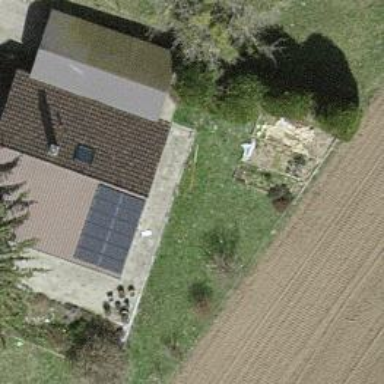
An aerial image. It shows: Simple and straightforward house.